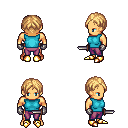
a pixel art fantasy rpg character, male body template, human, tanned skin, teal sleeveless shirt, magenta pants, light blonde parted hairstyle, metal gloves, gold boots, dagger, four views (front, back, left, right), 2x2 character sprite sheet, small pixel art, hard edges, no anti-aliasing